Field crop: maize
Growth stage: 2
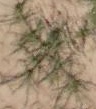
Species: salsola